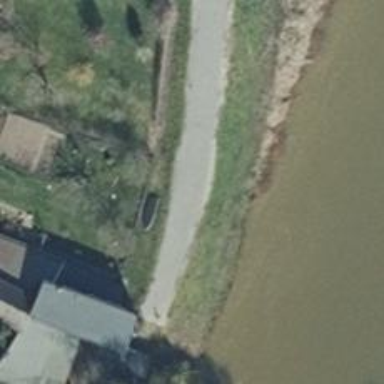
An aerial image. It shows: Service road with gravel surface and embankment.